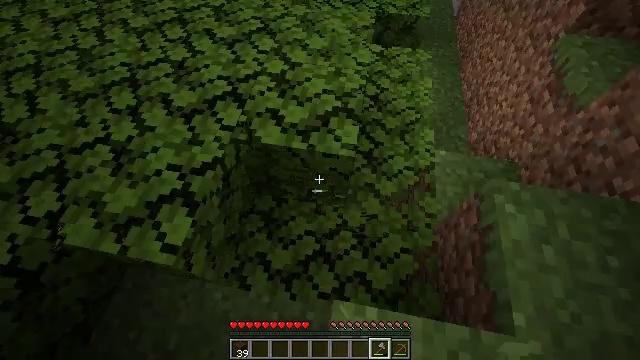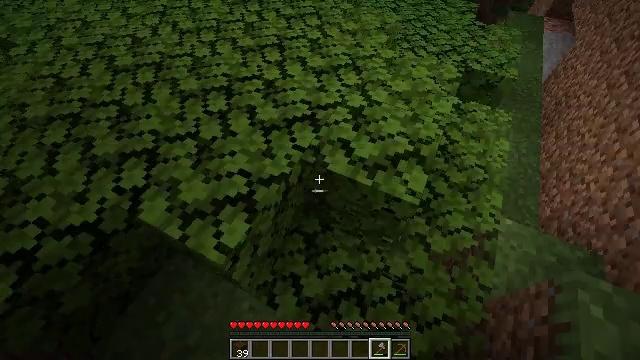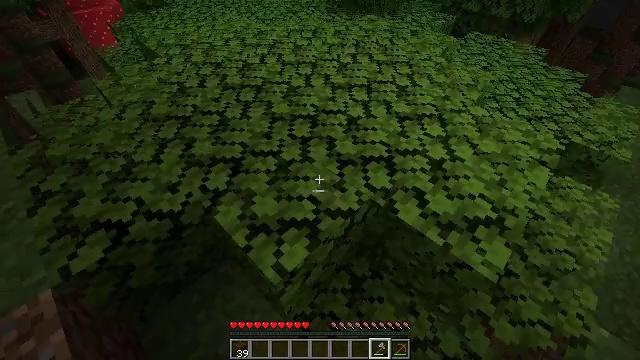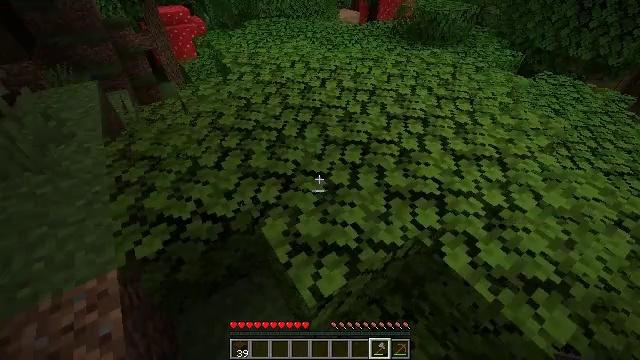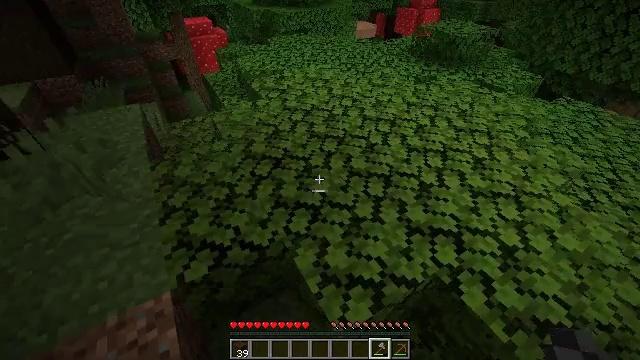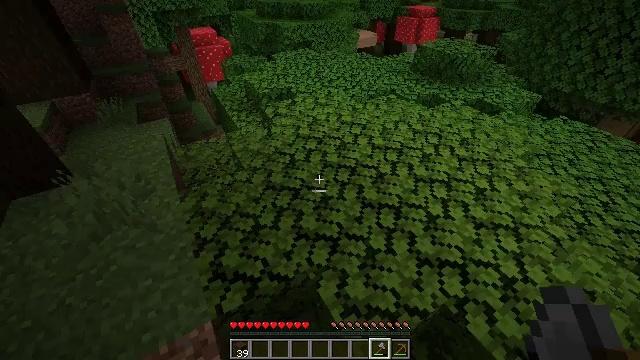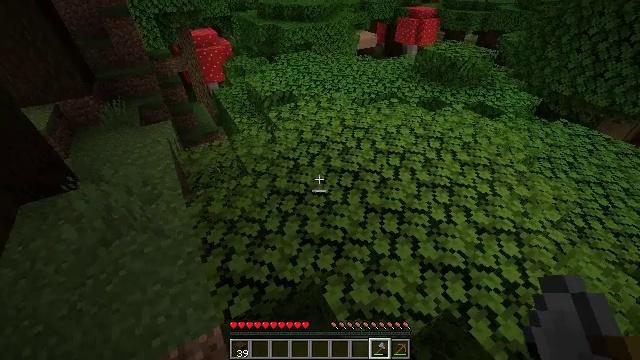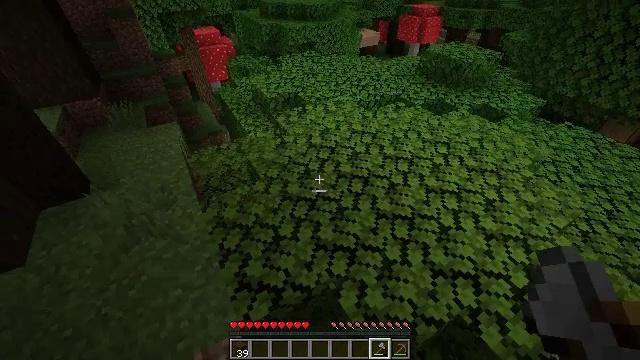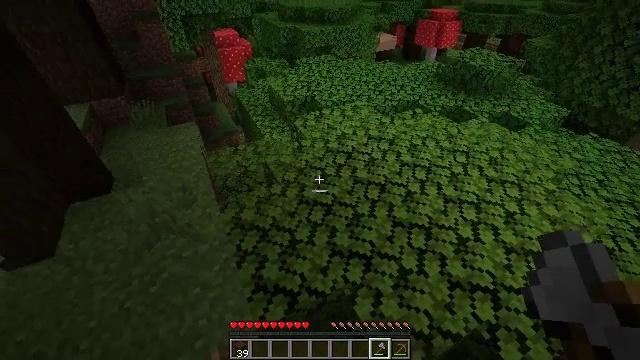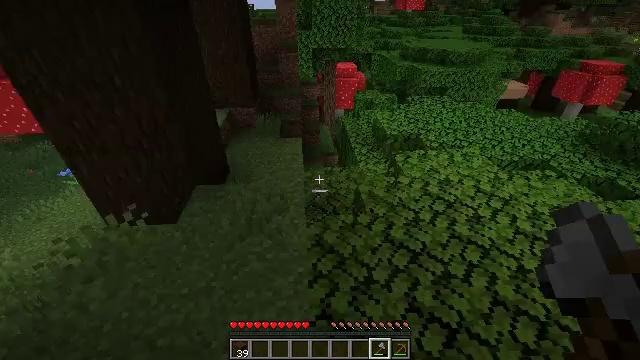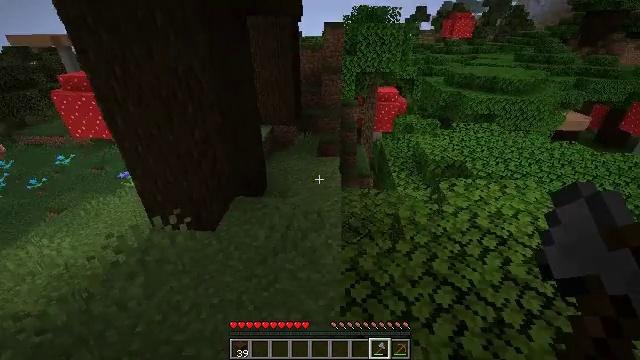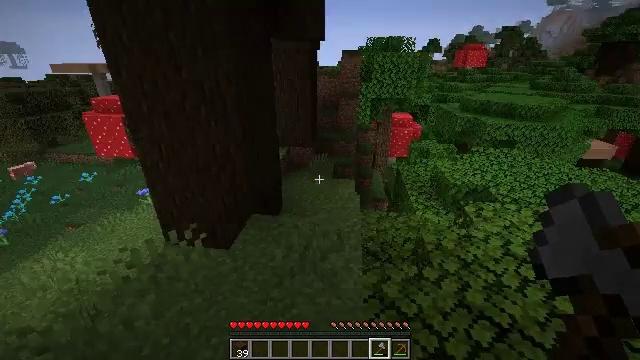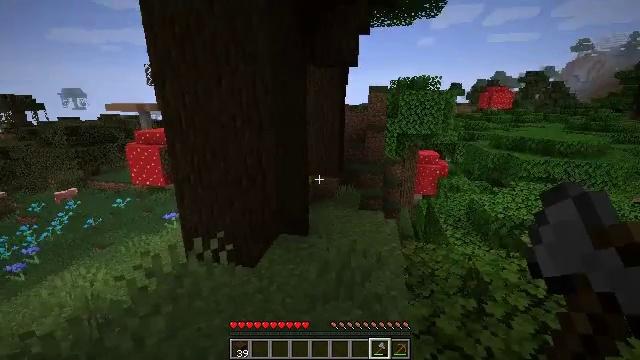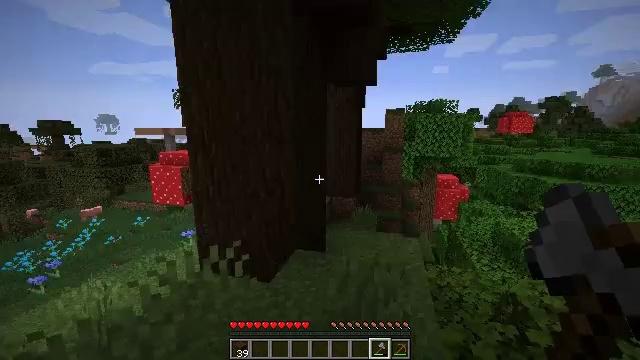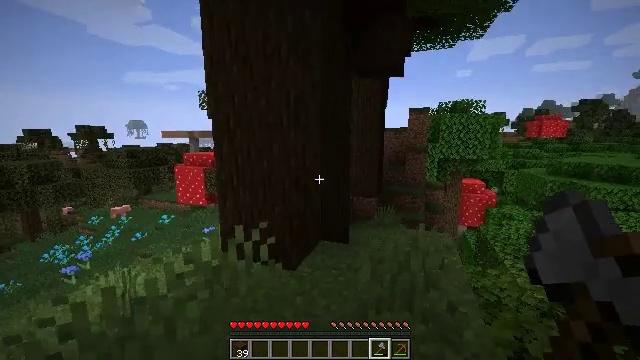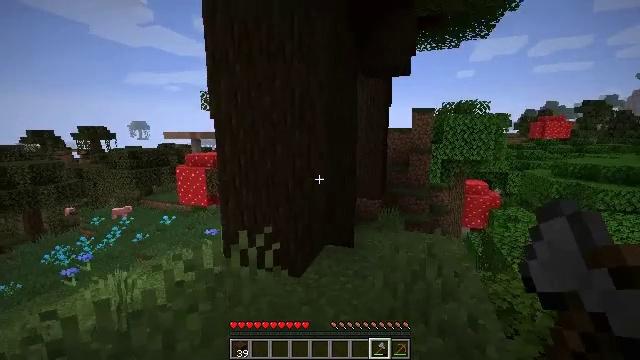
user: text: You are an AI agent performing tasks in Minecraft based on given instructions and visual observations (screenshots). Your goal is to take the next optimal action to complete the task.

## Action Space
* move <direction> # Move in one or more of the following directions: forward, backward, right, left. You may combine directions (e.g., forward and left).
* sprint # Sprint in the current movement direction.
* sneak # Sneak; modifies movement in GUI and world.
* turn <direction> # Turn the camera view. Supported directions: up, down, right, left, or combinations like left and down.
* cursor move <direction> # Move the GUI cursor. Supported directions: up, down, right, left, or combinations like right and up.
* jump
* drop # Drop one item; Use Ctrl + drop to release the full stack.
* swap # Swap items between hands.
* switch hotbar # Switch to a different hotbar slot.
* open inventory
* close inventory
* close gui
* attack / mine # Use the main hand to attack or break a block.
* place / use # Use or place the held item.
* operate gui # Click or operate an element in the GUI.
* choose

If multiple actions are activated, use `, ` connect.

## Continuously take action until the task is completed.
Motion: motion action
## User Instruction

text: Harvest dark oak log for resources.
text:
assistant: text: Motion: move left, turn left and up
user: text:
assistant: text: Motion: move left, turn left and up
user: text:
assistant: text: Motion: move left, turn left and up, jump
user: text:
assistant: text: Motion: move left, turn left and up, jump
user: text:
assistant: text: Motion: move left, jump
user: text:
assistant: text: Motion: move left, jump
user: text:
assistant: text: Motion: move left, jump
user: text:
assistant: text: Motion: move left, turn left, jump
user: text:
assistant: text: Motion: move left, turn left and up, jump
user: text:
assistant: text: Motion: move left, turn left and up
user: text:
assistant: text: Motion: move left, turn left and up
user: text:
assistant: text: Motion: turn left and up
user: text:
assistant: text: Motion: turn left and up
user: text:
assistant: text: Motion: turn left and up
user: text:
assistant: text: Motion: move forward
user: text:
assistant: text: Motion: move forward
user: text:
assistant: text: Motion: move forward
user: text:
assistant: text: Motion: move forward
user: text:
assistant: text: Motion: move forward
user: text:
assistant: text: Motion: move forward, turn left and up
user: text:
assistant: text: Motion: move forward
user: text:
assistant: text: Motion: move forward
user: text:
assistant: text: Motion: move forward
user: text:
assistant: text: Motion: move forward, sneak
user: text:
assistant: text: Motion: move forward, sneak
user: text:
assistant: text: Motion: move forward, sneak, attack / mine
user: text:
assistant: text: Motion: move forward, sneak, attack / mine
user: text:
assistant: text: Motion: move forward, sneak, turn left and up, attack / mine
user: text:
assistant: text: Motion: move forward, sneak, turn left and up, attack / mine
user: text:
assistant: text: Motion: move forward, sneak, turn left and up, attack / mine